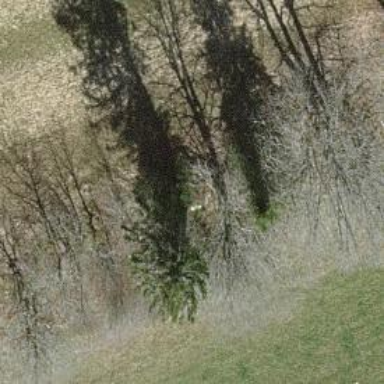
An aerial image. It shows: Single tag "natural: tree."